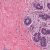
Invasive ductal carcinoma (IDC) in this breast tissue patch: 0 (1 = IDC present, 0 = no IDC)